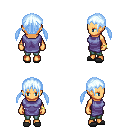
a pixel art fantasy rpg character, female body template, human, tanned skin, chain tabard jacket, teal pants, white cyan twin-tailed hairstyle, bracelets, gray slippers, four views (front, back, left, right), 2x2 character sprite sheet, small pixel art, hard edges, no anti-aliasing